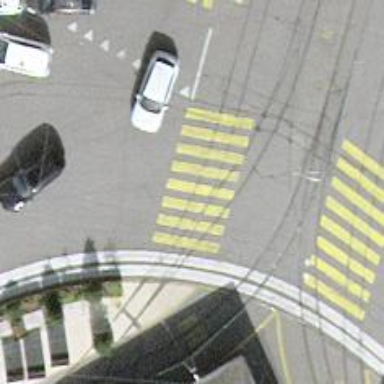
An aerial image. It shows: Tertiary road with asphalt surface leading to roundabout. The road has trolley wires installed.